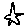
Label: star